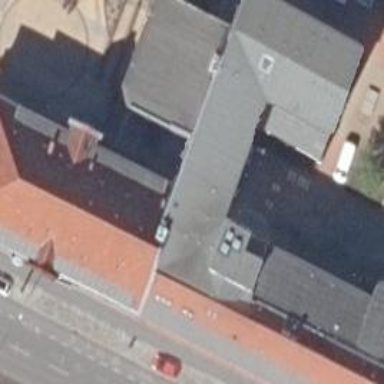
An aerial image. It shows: Building with flat roof made of eternit.